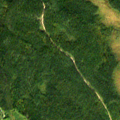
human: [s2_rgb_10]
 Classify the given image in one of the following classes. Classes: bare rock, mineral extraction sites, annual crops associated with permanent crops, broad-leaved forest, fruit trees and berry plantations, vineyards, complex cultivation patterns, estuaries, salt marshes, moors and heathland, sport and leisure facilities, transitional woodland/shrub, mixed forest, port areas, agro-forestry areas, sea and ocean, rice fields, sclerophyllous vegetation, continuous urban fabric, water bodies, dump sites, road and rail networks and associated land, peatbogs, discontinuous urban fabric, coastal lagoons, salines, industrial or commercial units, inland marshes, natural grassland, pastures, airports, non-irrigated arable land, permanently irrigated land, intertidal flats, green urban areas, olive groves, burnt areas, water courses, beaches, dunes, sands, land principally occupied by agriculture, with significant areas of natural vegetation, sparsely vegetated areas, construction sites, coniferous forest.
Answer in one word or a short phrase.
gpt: coniferous forest, mixed forest, peatbogs